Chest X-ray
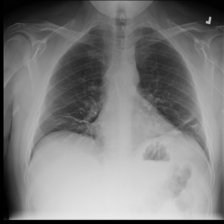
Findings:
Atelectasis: positive
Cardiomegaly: negative
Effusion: negative
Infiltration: negative
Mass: negative
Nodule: negative
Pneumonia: negative
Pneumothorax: negative
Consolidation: negative
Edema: negative
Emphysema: negative
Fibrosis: negative
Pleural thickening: negative
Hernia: negative